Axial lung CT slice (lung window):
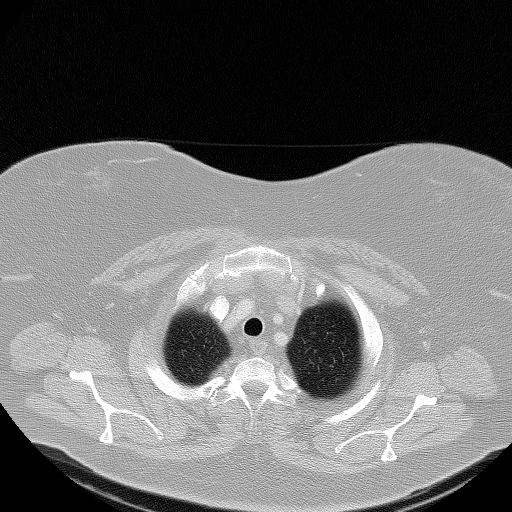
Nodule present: no